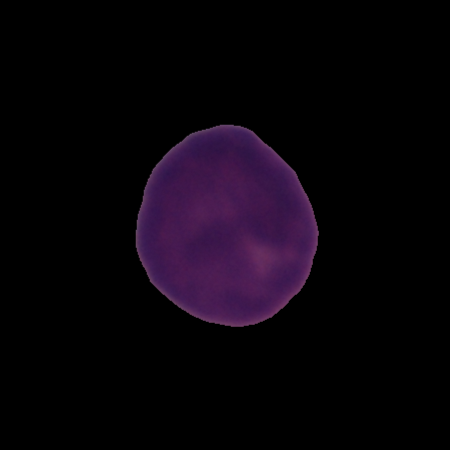
Label: healthy